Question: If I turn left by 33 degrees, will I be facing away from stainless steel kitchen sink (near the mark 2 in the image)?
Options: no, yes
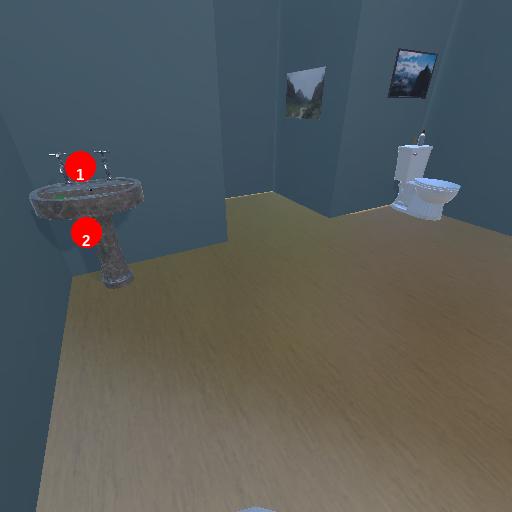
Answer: no